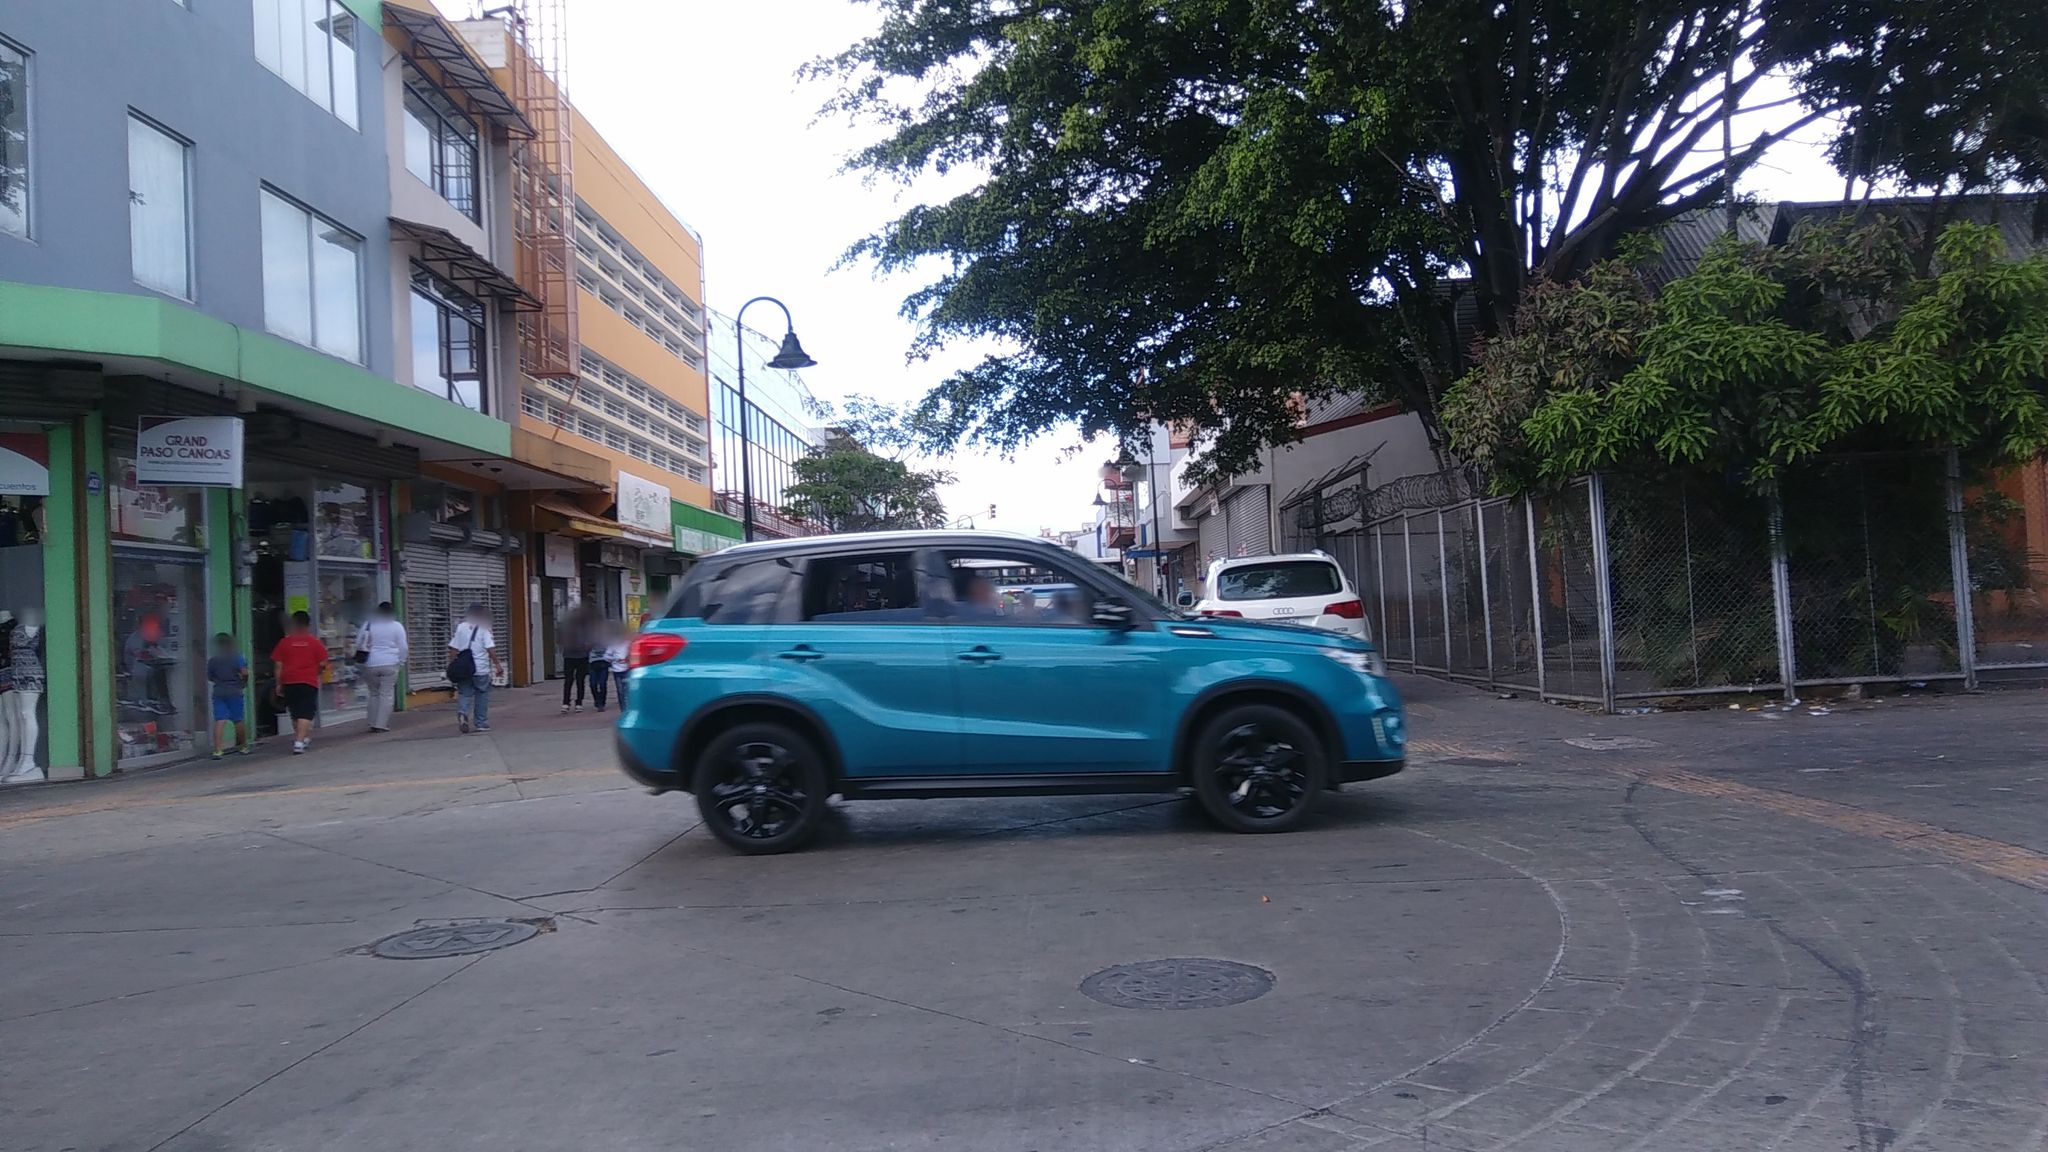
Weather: clear
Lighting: day
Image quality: good
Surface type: walking surface
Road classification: pedestrian
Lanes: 2
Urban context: urban centre
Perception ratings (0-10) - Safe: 5.18, Lively: 9.33, Beautiful: 3.1, Boring: 1.77, Depressing: 5.98, Wealthy: 2.99